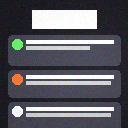
Screen state: on